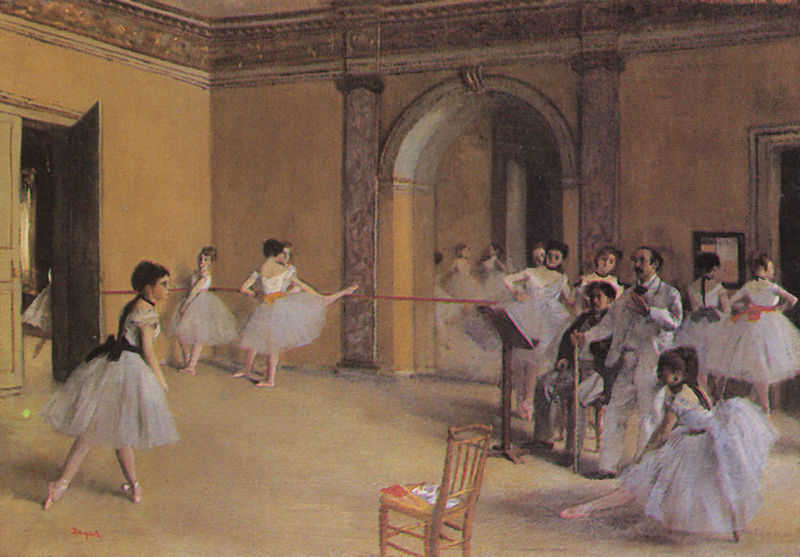
Titel: Die Ballettstunde
Künstler: Edgar Degas
Standort: Paris
Institution: Musée d'Orsay
Schlagwörter: flügel, gemälde, mann, schatten, weiß, frauen, gelb, impressionismus, menschen, mädchen, sitzen, braun, degas, edgar degas, frankreich, frau, holz, kleid, kleider, licht, männer, orange, paris, pastell, raum, renoir, schwarz, stuhl, säule, tür, zimmer, gürtel, rot, beige, schleife, tanz, anzug, jung, wand, samt, spitze, stehen, signatur, spiegel, öl, boden, interieur, spitzen, musik, musiker, schleifen, tanzen, tänzerin, tänzerinnen, rosa, stock, beine, ecke, schwan, bogen, türen, balett, ballerinas, ballet, ballett, ballettmeister, ballettsaal, ballettstunde, lehrer, probe, schuhe, stab, tanzsaal, tanzschule, tanzstunde, tutu, tutus, tüll, tütü, vortanzen, üben, übung, creme, türe, signiert, ballettschuhe, dehnen, edgar, pilaster, röckchen, saal, spitzentanz, vorführung, rundbogen, tafel, monet, sport, stuck, türflügel, durchgang, weste, tor, offen, torbogen, seil, schuh, kunst, pult, übungen, fries, portal, sims, violine, violinist, öffnung, tanzende, gesims, beugen, ständer, wei?, stange, schu, strecken, meister, lehre, schlußstein, aushang, angeschnitten, proben, schülerin, schleige, stunde, schülerinnen, tütüs, ballettschule, balletttänzerin, balettstunde, tanzboden, eleven, tanzlehrer, ballettröckchen, ballettstange, elevin, rote schleife, tanzröckchen, prima ballerina, balettstange, 19. jahrhundert, eleves, glatter boden, schlu?stein, mädehcen, elegand